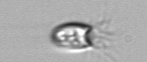
Label: Balanion